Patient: sex M, age 17
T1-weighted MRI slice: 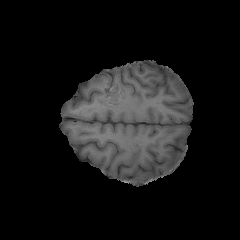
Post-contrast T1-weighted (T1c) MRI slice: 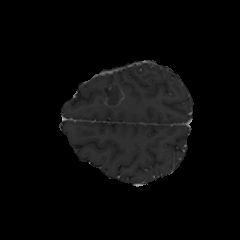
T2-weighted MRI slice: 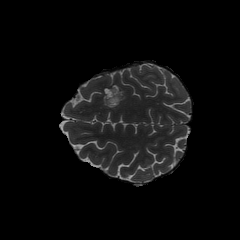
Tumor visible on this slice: yes
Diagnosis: Astrocytoma, IDH-mutant
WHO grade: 4